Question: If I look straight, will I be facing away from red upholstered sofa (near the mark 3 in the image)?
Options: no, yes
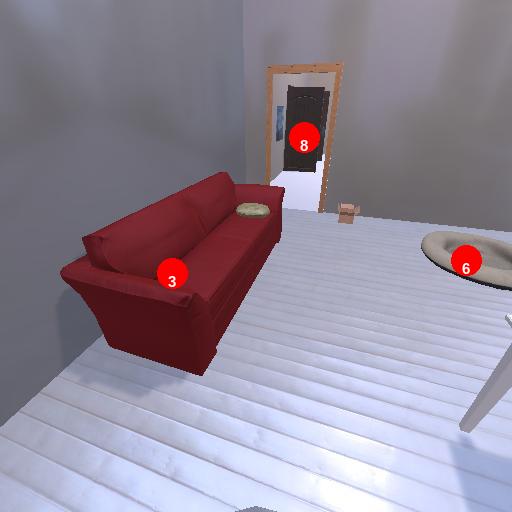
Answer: no